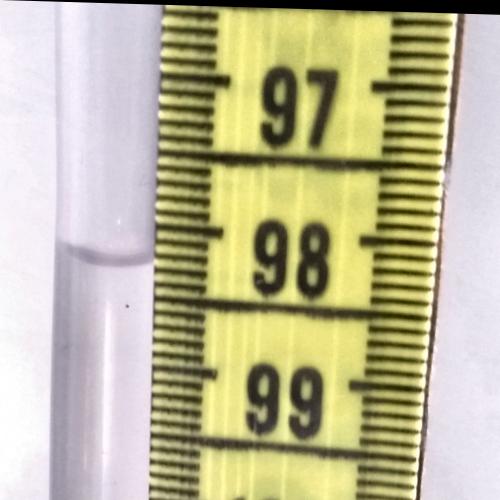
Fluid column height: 98.3 cm